Question: I want to get all the latitudes and longitudes from google map.
For Example : suppose i have enter lat and lon of source and destination and the path is drawn on the map as below:

so now i want all the lat and lon between this A source and B destination. and that all lat and lon have to store in the database.
so when i track my car and that car are not moving on this path/way then at that it will fire some action like send me email etc.
i am developing with asp.net c#.
so how can i get the all the lat and lon ?
i am using below script
'''
<script>
function initialize() {
var map = new google.maps.Map(document.getElementById('map_canvas'), {
zoom: 8,
center: new google.maps.LatLng(22.304634, 73.161070),
mapTypeId: google.maps.MapTypeId.ROADMAP
}),
directions = new google.maps.DirectionsService(),
displayer = new google.maps.DirectionsRenderer({
draggable: true
});
displayer.setMap(map);
directions.route({
origin: new google.maps.LatLng(22.304634, 73.161070),
destination: new google.maps.LatLng(23.022242, 72.548844),
travelMode: google.maps.DirectionsTravelMode.DRIVING
}, function (result) {
displayer.setDirections(result);
});
}
google.maps.event.addDomListener(window, 'load', initialize);
google.maps.event.addListener(displayer, 'directions_changed', some_method);
</script>
'''
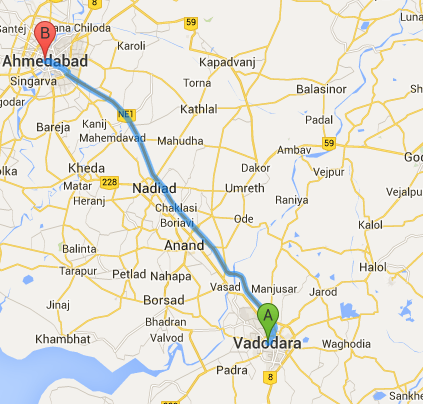
Answer: You have to loop over the 'overview_path' property of the 'google.maps.DirectionsRoute' object. Then create your object (or just serialize 'overview_path') to send it to the server and stock it in the data base.
Chek out this example for how to loop over the 'overview_path':
'''
<!DOCTYPE html>
<html>
<head>
<meta name="viewport" content="initial-scale=1.0, user-scalable=no">
<meta charset="utf-8">
<title>Geocoding service</title>
<style>
html, body, #map-canvas { height: 100%; min-height: 600px; min-width: 700px; margin: 0px; padding: 0px }
#map-canvas { height: 50%; }
#panel { position: absolute; top: 5px; left: 50%; margin-left: -180px; z-index: 5; background-color: #fff; padding: 5px; border: 1px solid #999; }
</style>
<script src="https://maps.googleapis.com/maps/api/js?v=3.exp&sensor=false"></script>
</head>
<body>
<div id="panel">
<label>Origin
<input id="origin" type="text" value="">
</label>
<label>Destination
<input id="destination" type="text" value="">
</label>
<input type="button" value="GetDirections" onclick="calcRoute()">
</div>
<div id="map-canvas"></div>
<div id="vertex-container">
<label>Points</label>
<ul id="vertex">
</ul>
</div>
<script type="text/javascript">
var directionsDisplay;
var directionsService = new google.maps.DirectionsService();
var map;
function initialize() {
directionsDisplay = new google.maps.DirectionsRenderer();
var mapOptions = {
zoom: 7,
center: new google.maps.LatLng(48.85727000, 2.35238)
};
map = new google.maps.Map(document.getElementById('map-canvas'), mapOptions);
directionsDisplay.setMap(map);
}
function calcRoute() {
var start = document.getElementById('origin').value;
var end = document.getElementById('destination').value;
var request = {
origin: start,
destination: end,
travelMode: google.maps.TravelMode.DRIVING
};
directionsService.route(request, function (response, status) {
if (status == google.maps.DirectionsStatus.OK) {
directionsDisplay.setDirections(response);
if (response.routes && response.routes.length > 0) {
var routes = response.routes;
for (var j = 0; j < routes.length; j++) {
var points = routes[j].overview_path;
var ul = document.getElementById("vertex");
for (var i = 0; i < points.length; i++) {
var li = document.createElement('li');
li.innerHTML = getLiText(points[i]);
ul.appendChild(li);
}
}
}
}
});
}
function getLiText(point) {
var lat = point.lat(),
lng = point.lng();
return "lat: " + lat + " lng: " + lng;
}
google.maps.event.addDomListener(window, 'load', initialize);
</script>
</body>
</html>
'''